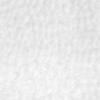
Label: no_change